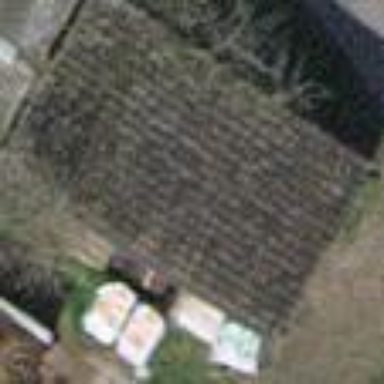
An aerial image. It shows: Shed.